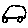
Label: car